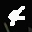
Label: 4